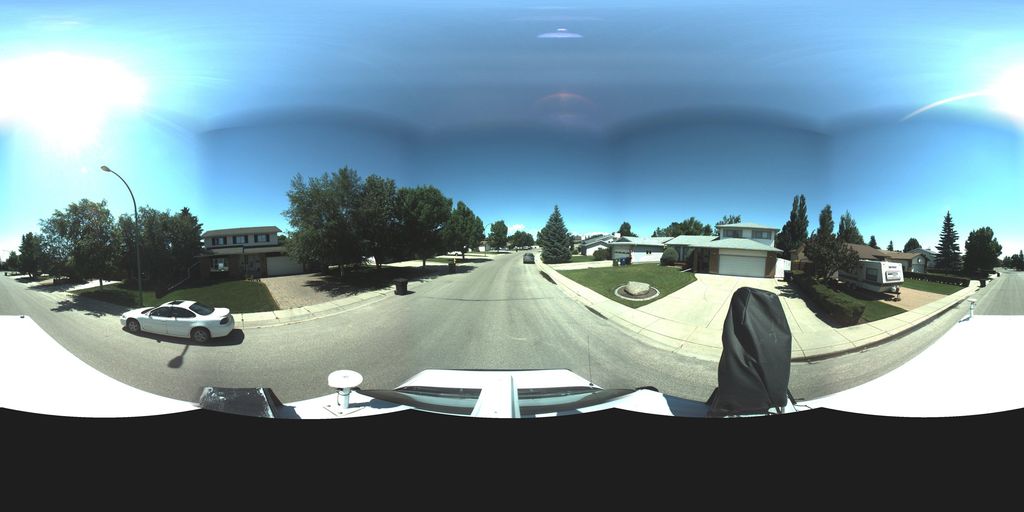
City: saskatoon